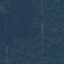
Label: Forest